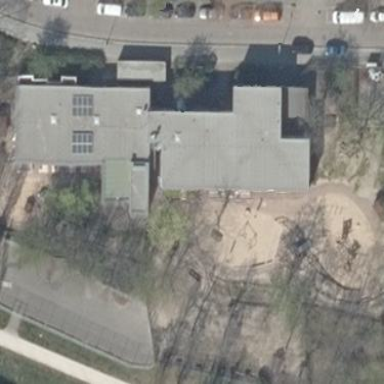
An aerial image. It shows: Kindergarten.